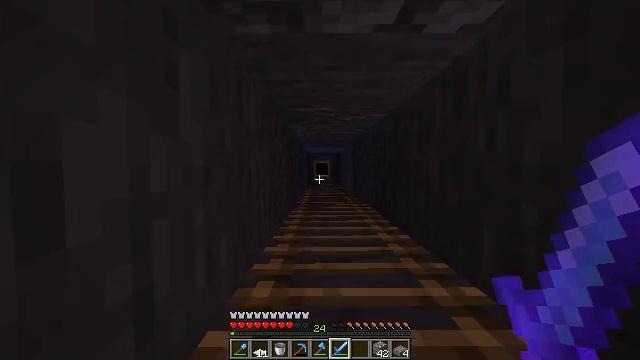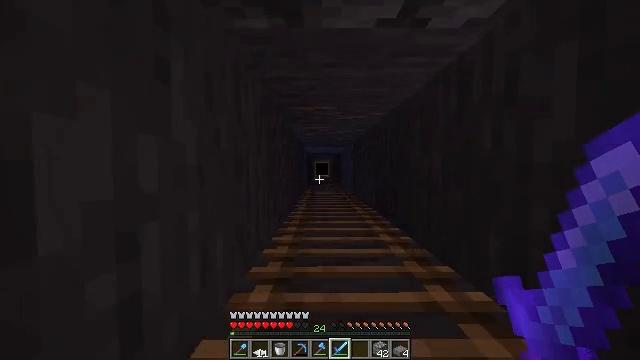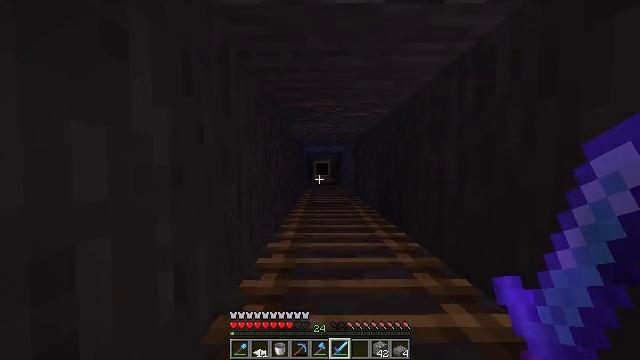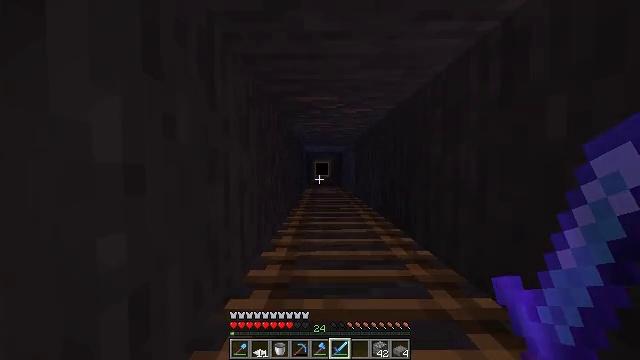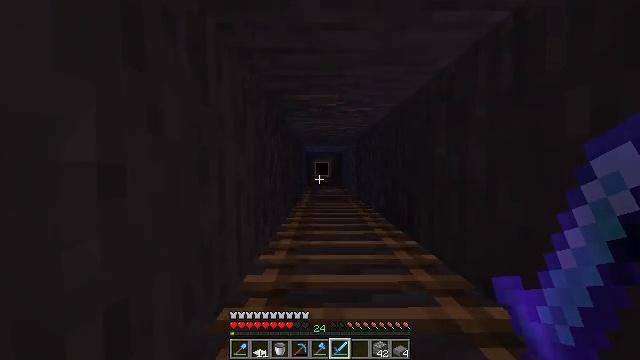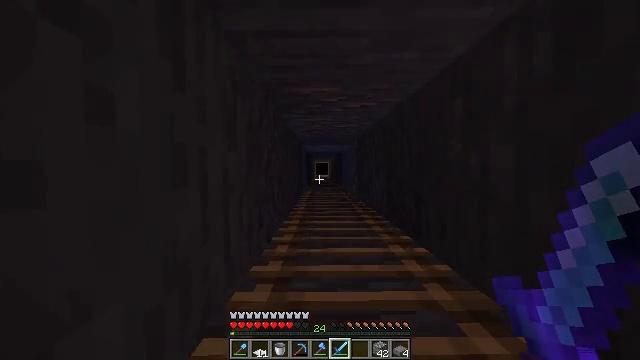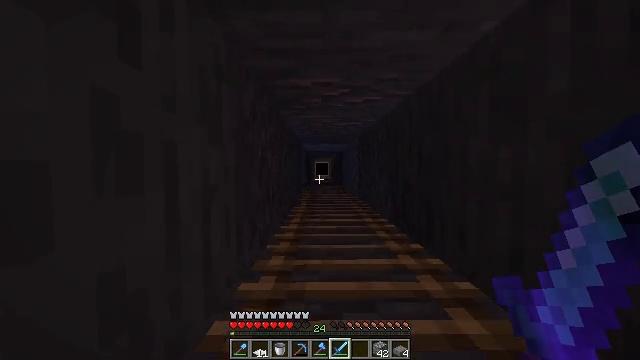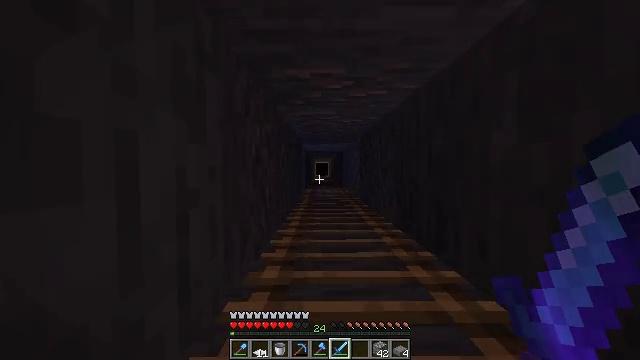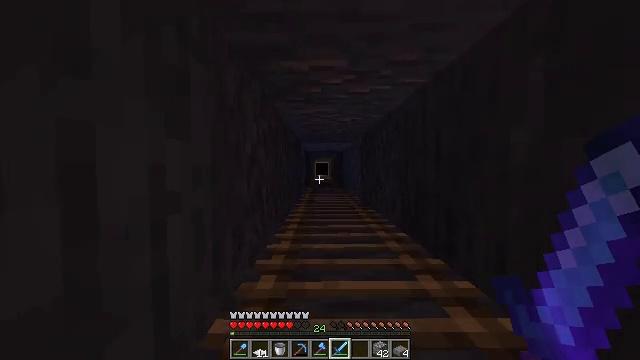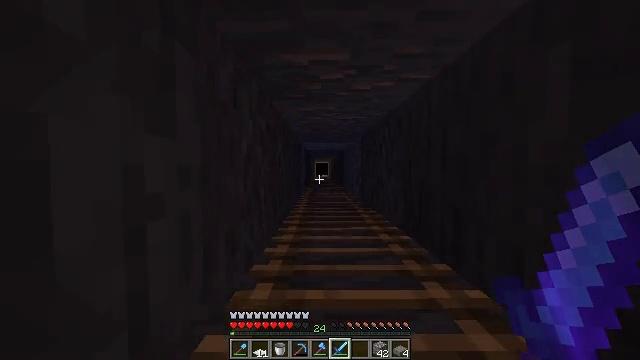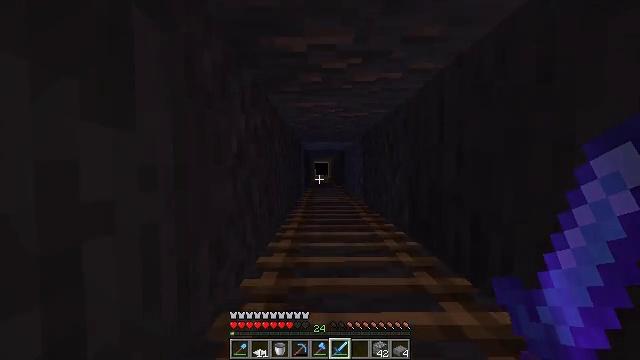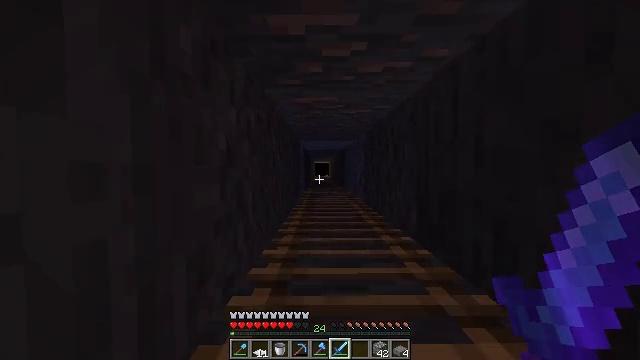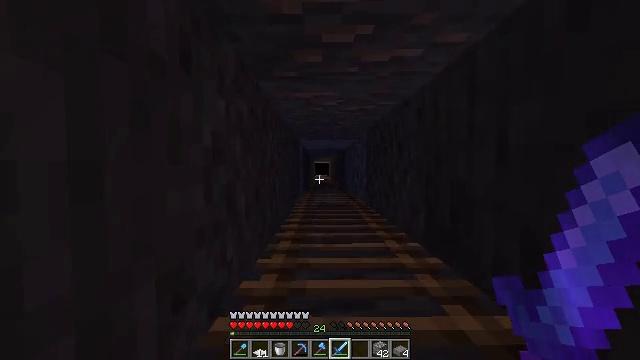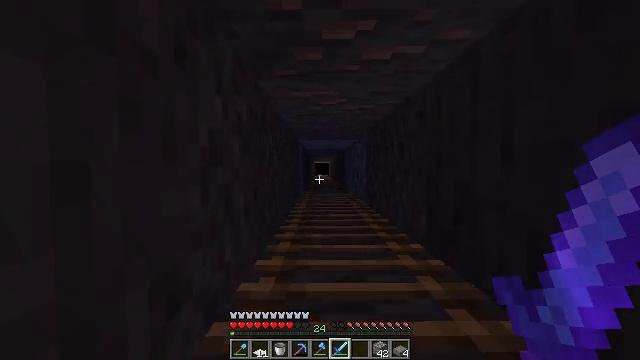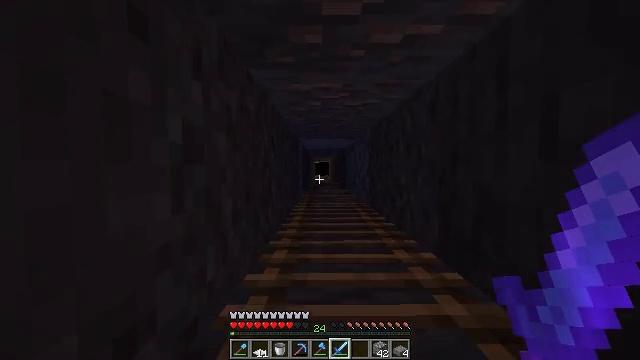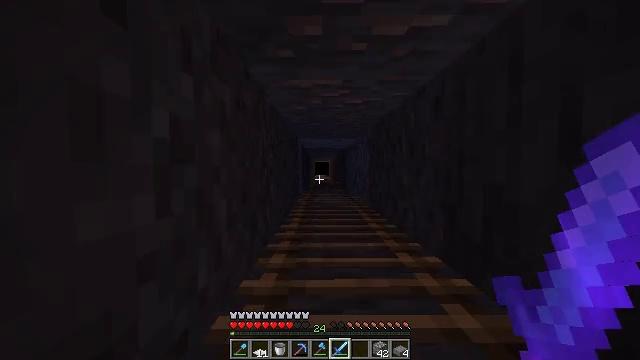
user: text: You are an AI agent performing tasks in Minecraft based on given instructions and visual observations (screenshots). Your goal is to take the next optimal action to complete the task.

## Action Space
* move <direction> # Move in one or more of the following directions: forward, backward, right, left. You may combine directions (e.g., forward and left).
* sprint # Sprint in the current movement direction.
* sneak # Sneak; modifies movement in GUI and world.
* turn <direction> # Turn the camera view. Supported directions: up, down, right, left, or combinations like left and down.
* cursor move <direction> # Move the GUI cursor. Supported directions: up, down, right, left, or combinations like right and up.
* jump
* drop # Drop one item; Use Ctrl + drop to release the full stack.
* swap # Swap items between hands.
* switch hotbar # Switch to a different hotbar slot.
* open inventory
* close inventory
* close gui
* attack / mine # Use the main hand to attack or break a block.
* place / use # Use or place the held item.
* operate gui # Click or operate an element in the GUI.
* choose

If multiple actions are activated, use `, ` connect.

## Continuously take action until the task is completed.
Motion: motion action
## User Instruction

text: Combine iron ingots in a crafting table to create an iron trapdoor.
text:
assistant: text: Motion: move forward, jump
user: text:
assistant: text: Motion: move forward, sprint, jump
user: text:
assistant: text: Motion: move forward, sprint, jump
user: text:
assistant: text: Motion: move forward, sprint, jump
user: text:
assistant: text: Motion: move forward, jump
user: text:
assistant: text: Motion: move forward, jump
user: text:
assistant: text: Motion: move forward, jump
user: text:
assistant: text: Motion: move forward, sprint, jump
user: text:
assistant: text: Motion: move forward, sprint, jump
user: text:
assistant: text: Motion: move forward, sprint, jump
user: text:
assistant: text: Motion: move forward, sprint, jump
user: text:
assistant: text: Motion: move forward, jump
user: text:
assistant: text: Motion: move forward, jump
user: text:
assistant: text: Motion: move forward, jump
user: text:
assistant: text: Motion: move forward, sprint, jump
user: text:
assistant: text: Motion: move forward, sprint, jump
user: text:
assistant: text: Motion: move forward, sprint, jump
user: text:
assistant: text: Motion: move forward, sprint, jump
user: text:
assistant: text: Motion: move forward, jump
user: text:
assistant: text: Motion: move forward, jump
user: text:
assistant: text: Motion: move forward, jump
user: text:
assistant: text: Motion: move forward, jump
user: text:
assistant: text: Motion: move forward, jump
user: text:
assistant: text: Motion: move forward, jump
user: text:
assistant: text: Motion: move forward, jump
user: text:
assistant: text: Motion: move forward, sprint, jump
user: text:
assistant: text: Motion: move forward, sprint, jump
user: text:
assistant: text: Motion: move forward, sprint, jump
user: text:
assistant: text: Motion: move forward, sprint, jump
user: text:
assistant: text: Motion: move forward, jump